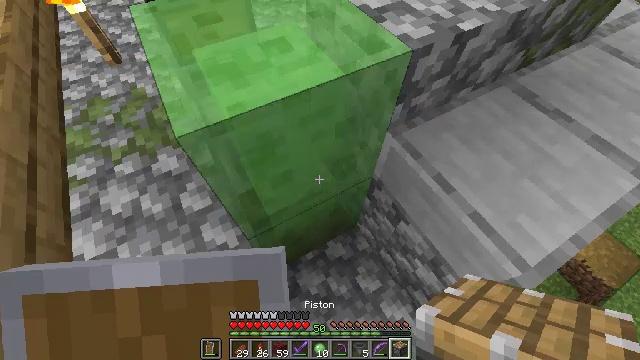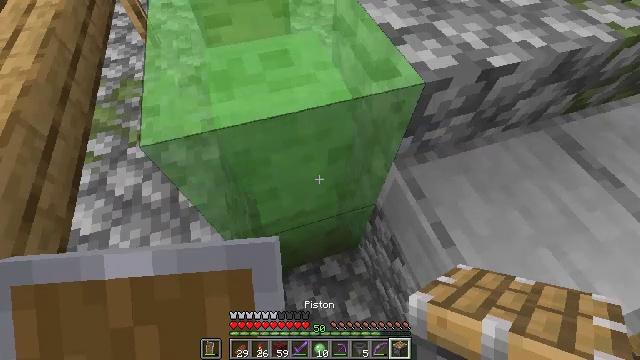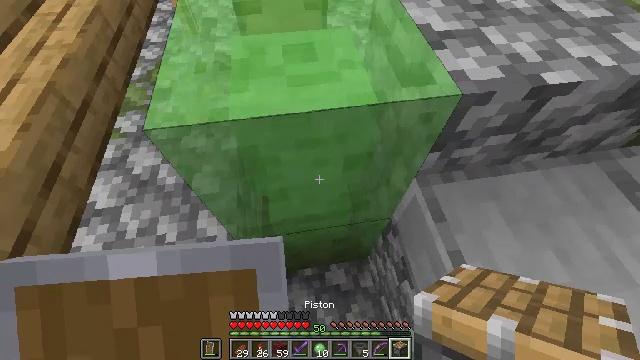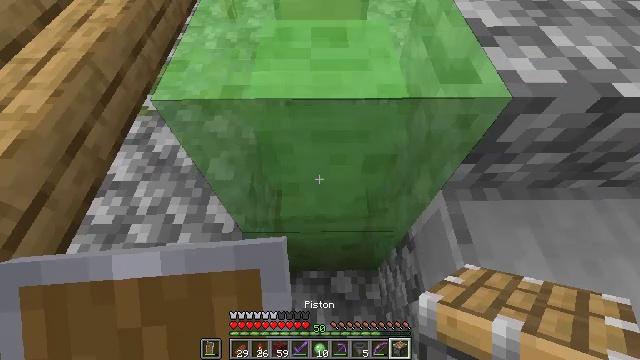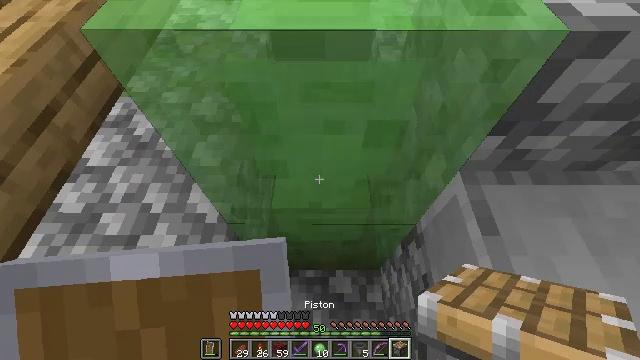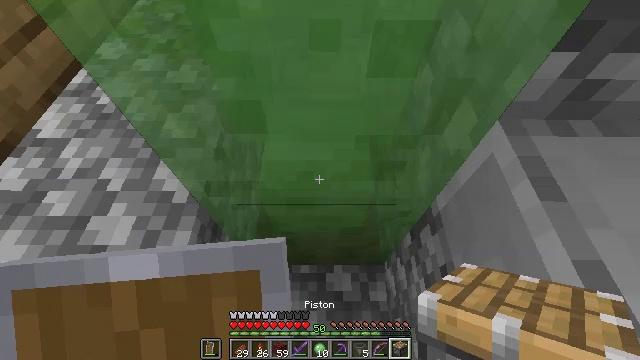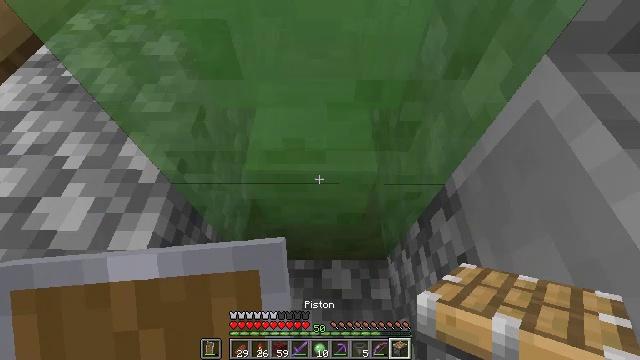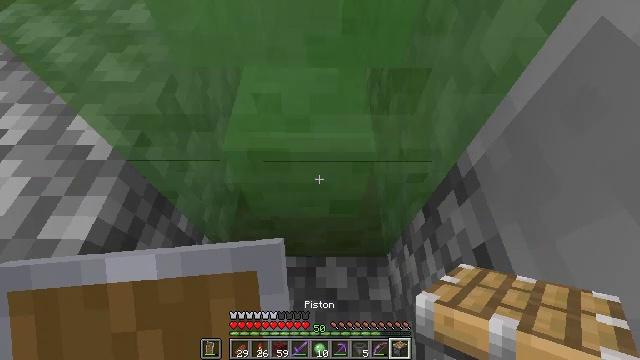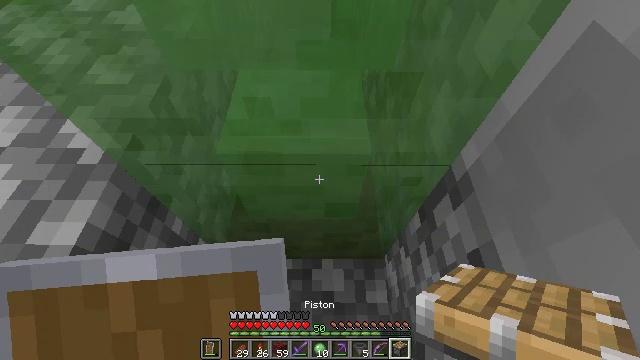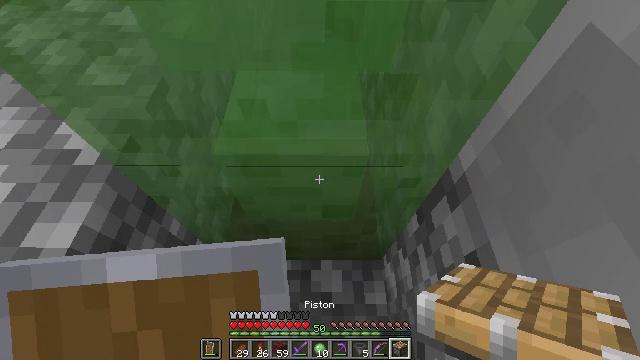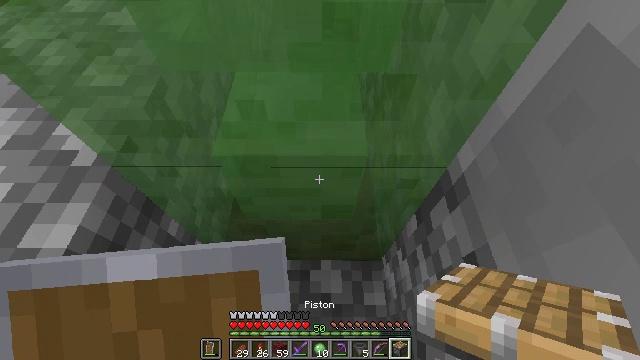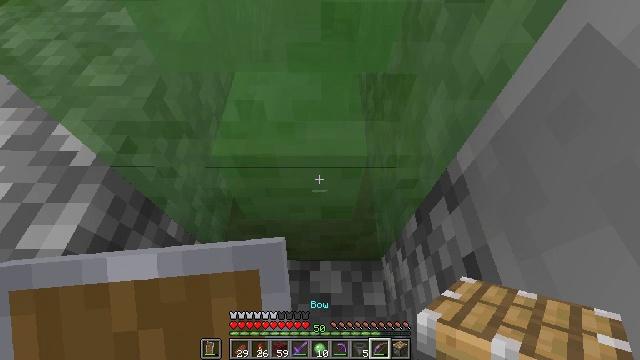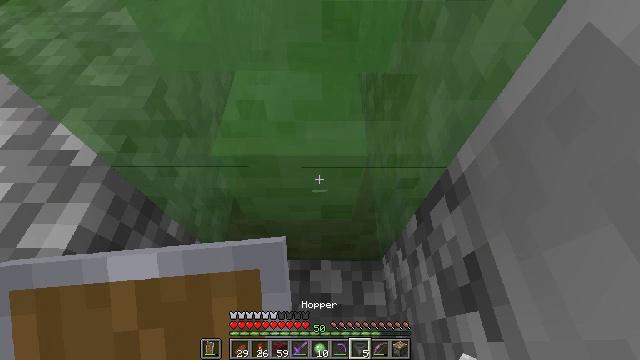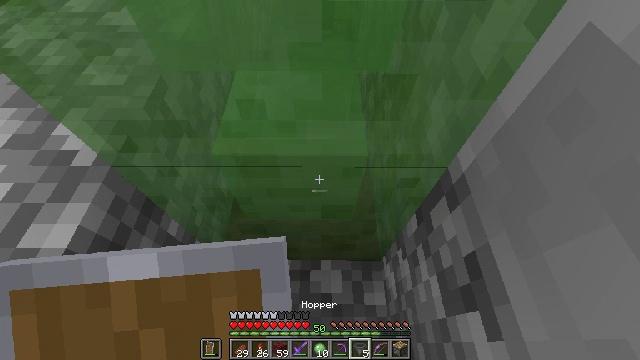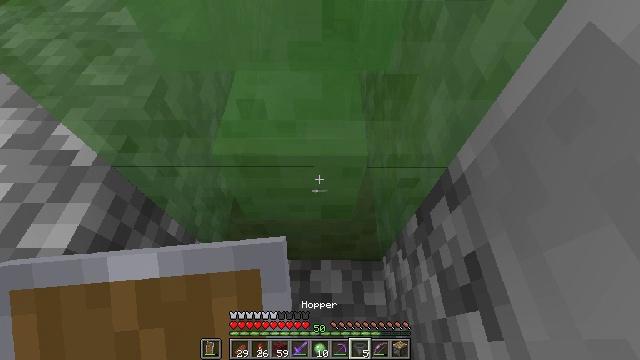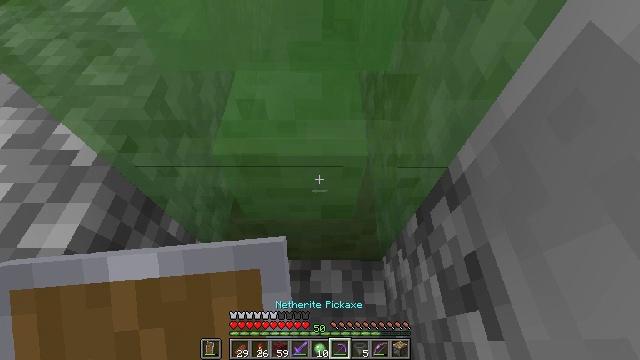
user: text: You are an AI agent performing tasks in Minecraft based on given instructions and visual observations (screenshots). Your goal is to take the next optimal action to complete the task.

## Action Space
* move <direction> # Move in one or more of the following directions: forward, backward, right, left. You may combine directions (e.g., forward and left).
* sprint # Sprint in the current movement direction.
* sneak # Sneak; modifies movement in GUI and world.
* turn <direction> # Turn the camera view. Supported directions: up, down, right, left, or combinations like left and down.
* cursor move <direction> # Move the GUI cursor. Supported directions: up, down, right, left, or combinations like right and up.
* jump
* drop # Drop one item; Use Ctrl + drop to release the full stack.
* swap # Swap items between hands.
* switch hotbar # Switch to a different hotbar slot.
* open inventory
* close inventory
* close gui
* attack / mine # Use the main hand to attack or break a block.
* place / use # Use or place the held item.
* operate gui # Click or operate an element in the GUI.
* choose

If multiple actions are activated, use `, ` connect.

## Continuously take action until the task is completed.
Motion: motion action
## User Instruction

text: Gather slime blocks for crafting purposes.
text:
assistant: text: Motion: move forward, turn left
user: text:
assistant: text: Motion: turn left
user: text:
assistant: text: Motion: turn left
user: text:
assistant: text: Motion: no_op
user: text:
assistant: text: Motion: no_op
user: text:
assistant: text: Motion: no_op
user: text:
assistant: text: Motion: no_op
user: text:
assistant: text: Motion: no_op
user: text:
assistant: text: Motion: no_op
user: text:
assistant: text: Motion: no_op
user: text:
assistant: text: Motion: no_op
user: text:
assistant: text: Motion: no_op
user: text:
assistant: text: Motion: no_op
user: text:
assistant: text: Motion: no_op
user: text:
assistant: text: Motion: no_op
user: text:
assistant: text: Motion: no_op
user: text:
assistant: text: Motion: no_op
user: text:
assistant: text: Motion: no_op
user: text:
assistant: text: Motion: no_op
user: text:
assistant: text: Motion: no_op
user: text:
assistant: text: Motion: no_op
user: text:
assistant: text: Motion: turn left
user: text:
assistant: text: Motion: turn left
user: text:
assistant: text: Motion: turn left
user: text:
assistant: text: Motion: no_op
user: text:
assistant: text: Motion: no_op
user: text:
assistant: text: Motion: turn left
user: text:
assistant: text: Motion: no_op
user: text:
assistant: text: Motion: no_op
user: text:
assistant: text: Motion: no_op